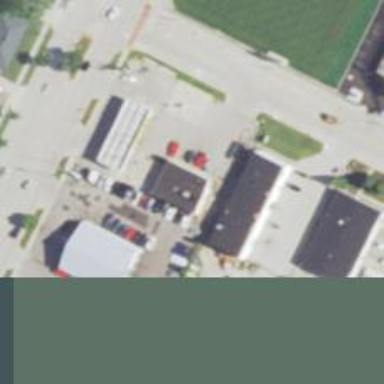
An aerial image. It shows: Convenience shop.